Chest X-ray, PA view. Patient: 43 years old, sex M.
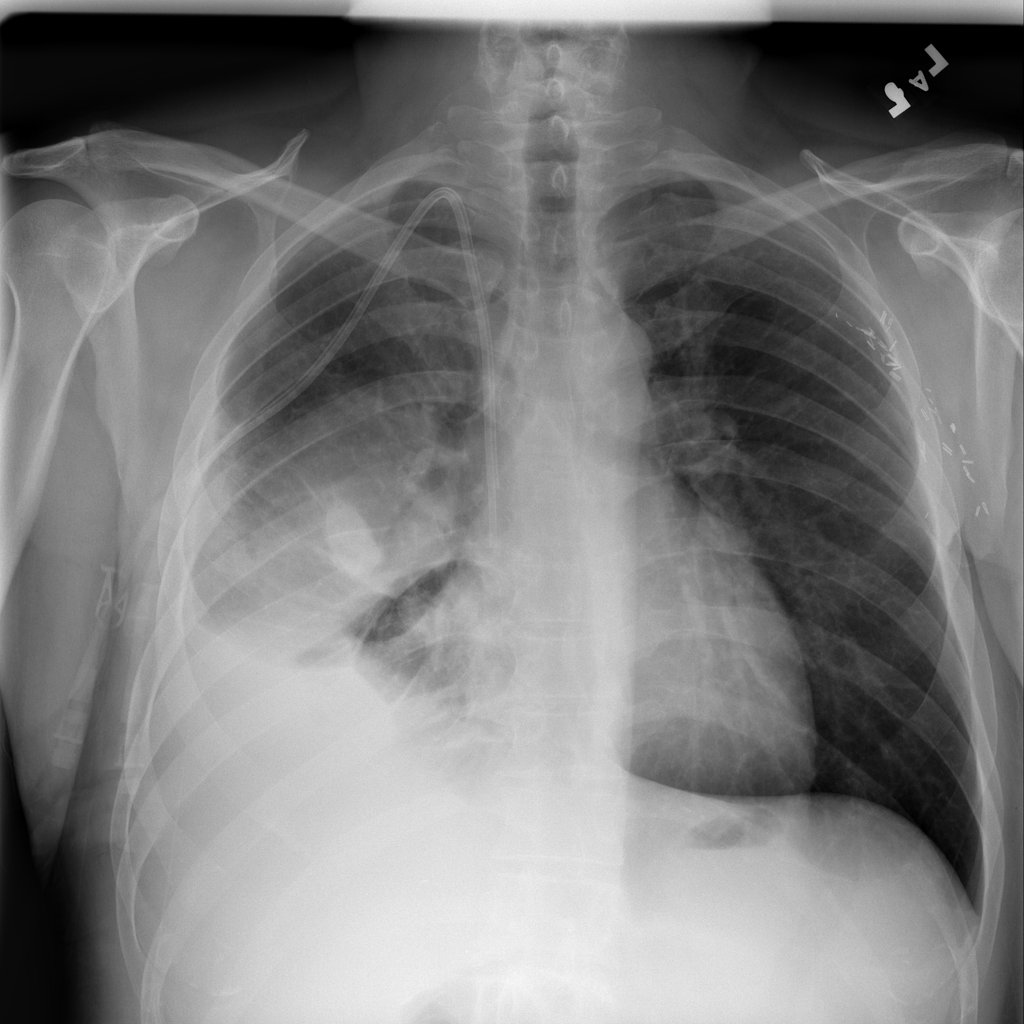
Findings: Effusion, Mass, Nodule